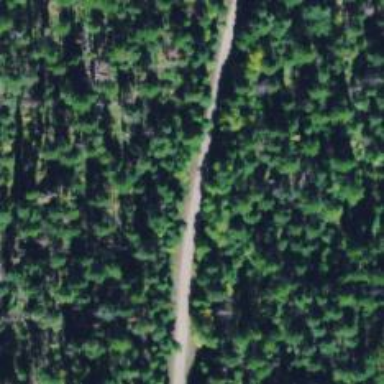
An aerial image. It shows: Service road with track type of grade2 and grade3.